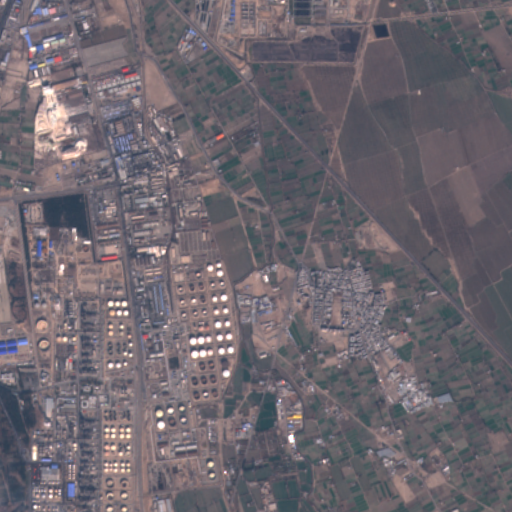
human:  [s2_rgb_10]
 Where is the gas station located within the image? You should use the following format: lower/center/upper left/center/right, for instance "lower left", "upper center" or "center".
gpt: The gas station is located in the center of the image.
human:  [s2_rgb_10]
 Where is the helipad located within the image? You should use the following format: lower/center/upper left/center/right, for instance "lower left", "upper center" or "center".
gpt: The helipad is located in the upper right of the image.
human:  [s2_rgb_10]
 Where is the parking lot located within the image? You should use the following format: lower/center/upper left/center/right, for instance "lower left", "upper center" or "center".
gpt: The parking lot is located in the lower left of the image.
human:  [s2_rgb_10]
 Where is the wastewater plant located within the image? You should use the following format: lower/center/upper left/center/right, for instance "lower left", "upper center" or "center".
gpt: The wastewater plant is located in the upper right of the image.
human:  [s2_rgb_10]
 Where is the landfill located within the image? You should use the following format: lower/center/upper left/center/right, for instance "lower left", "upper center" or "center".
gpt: There is no landfill in the image.